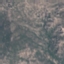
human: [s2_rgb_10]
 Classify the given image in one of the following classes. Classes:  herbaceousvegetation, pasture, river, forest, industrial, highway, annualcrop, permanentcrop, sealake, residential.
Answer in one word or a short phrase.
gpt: HerbaceousVegetation